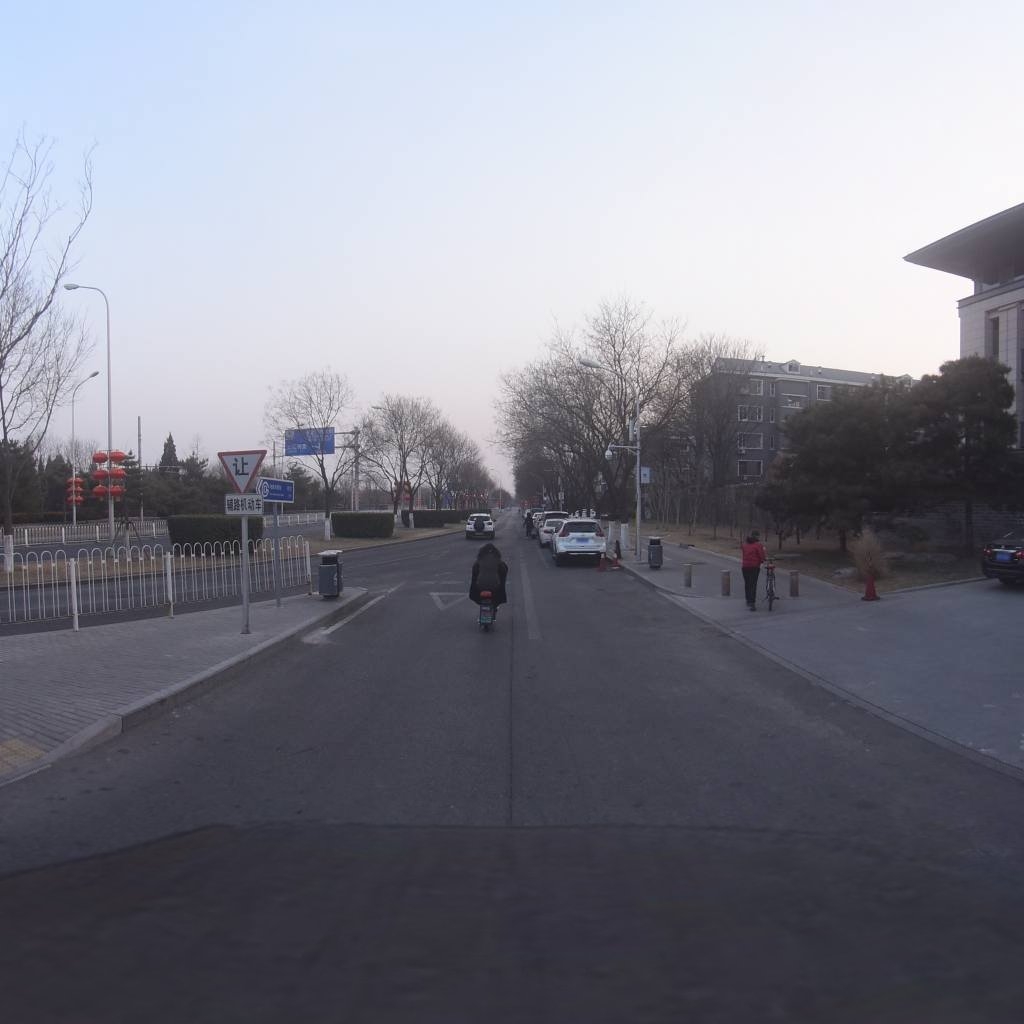
Region: Xicheng
Road damage annotations: longitudinal crack